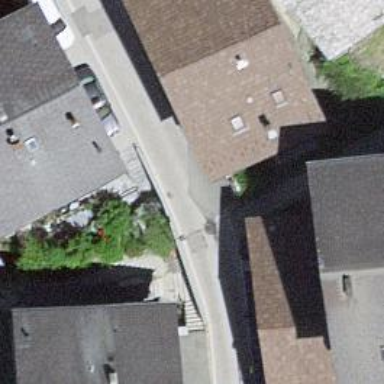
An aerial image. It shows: Retaining wall.